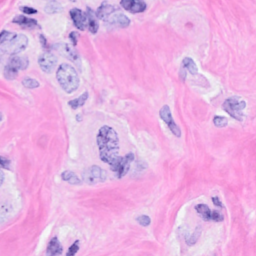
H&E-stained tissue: Breast